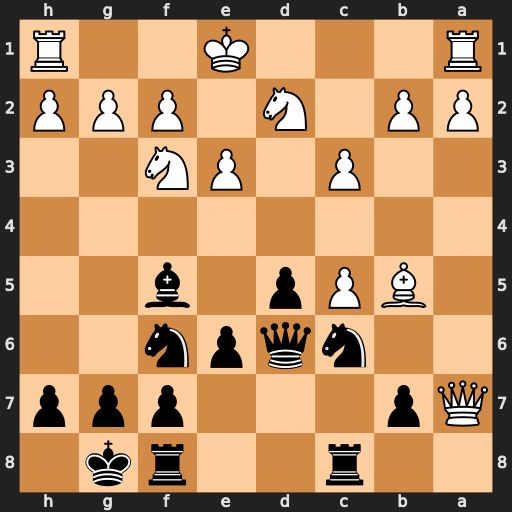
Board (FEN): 2r2rk1/Qp3ppp/2nqpn2/1BPp1b2/8/2P1PN2/PP1N1PPP/R3K2R
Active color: b
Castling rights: KQ
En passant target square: -
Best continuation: Nxa7 cxd6 Nxb5